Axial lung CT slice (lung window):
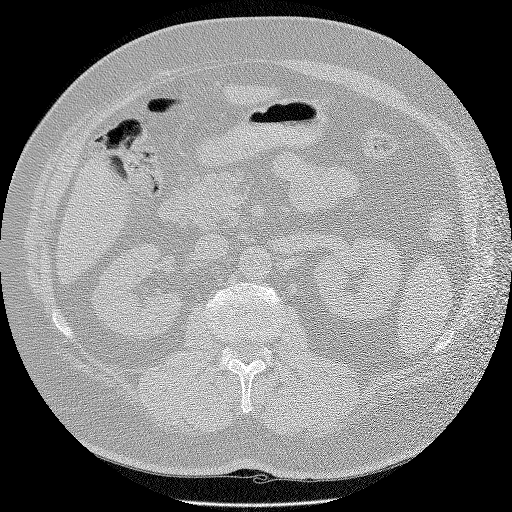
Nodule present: no